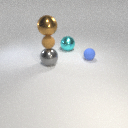
small brown rubber sphere below large brown metal sphere